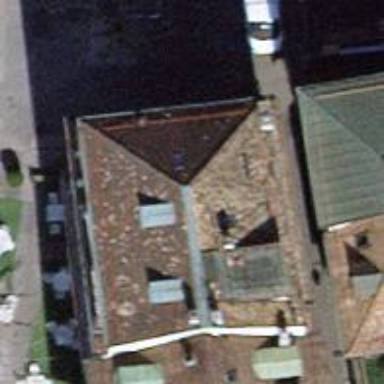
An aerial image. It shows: Hotel building with unique double saltbox roof shape.